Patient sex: M
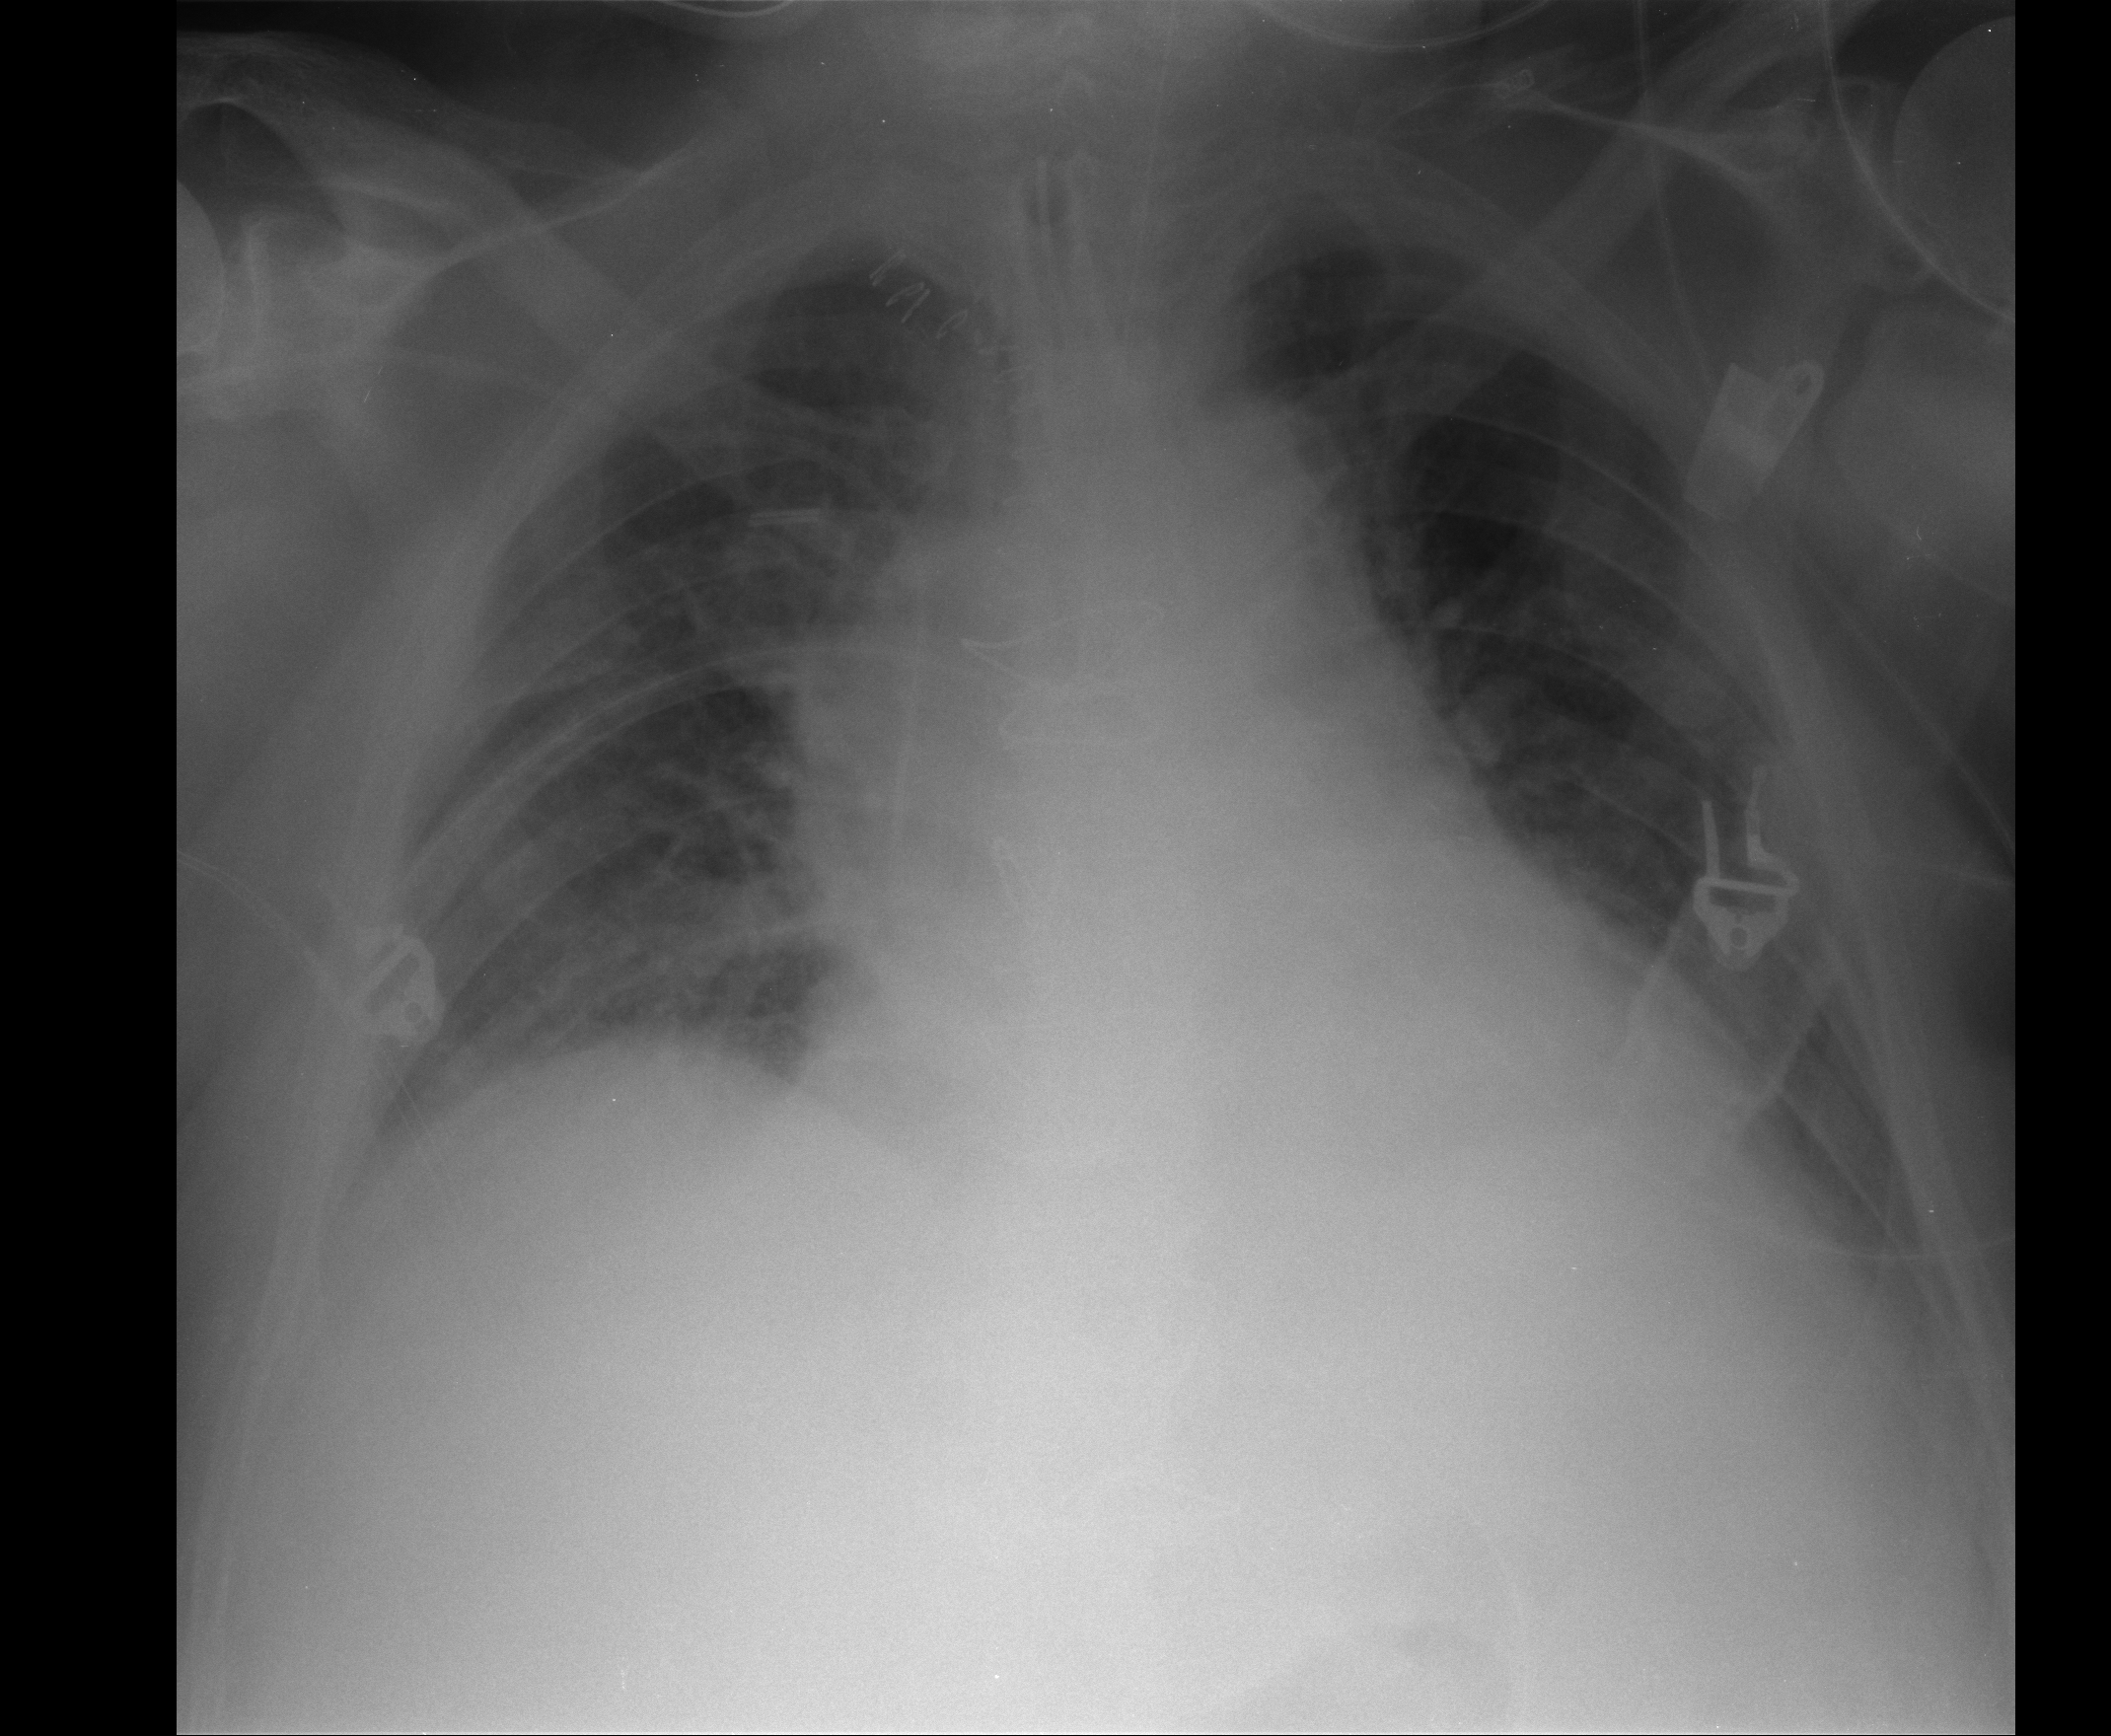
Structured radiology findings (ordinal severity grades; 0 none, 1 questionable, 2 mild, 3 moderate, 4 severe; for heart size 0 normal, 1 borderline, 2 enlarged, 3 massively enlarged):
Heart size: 2
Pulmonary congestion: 1
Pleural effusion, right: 1
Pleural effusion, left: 0
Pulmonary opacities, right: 2
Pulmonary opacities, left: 0
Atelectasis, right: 2
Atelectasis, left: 2